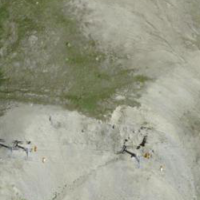
EUNIS habitat code: 31
Species observed at this site:
Marmota marmota
Aquila chrysaetos
Montifringilla nivalis